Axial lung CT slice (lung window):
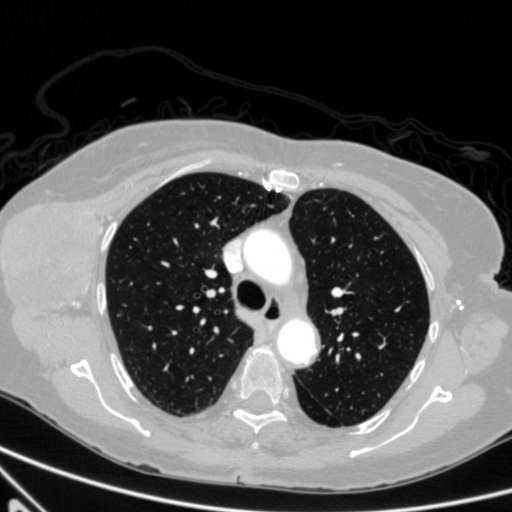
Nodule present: no